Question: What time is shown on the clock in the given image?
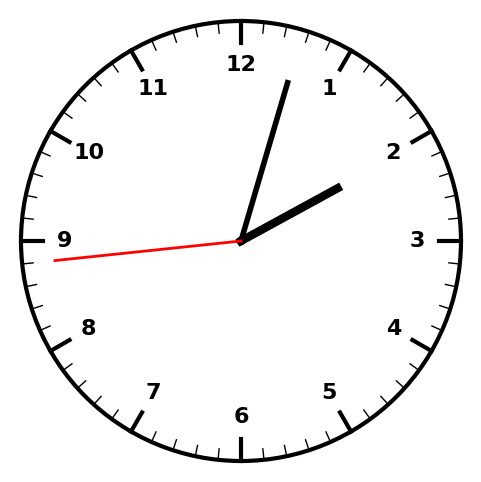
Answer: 02:02:44